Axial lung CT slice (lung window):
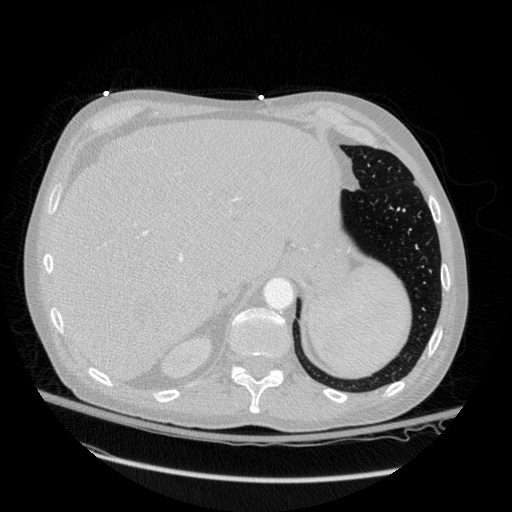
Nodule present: no